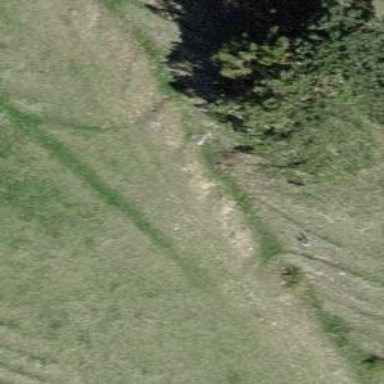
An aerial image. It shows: Path with tracktype classified as grade5.